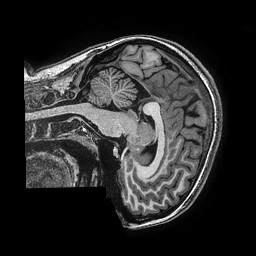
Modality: T1w
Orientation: sagittal
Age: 17
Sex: female
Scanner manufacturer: ge
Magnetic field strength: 3 T
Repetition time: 0.0077 s
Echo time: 0.003436 s